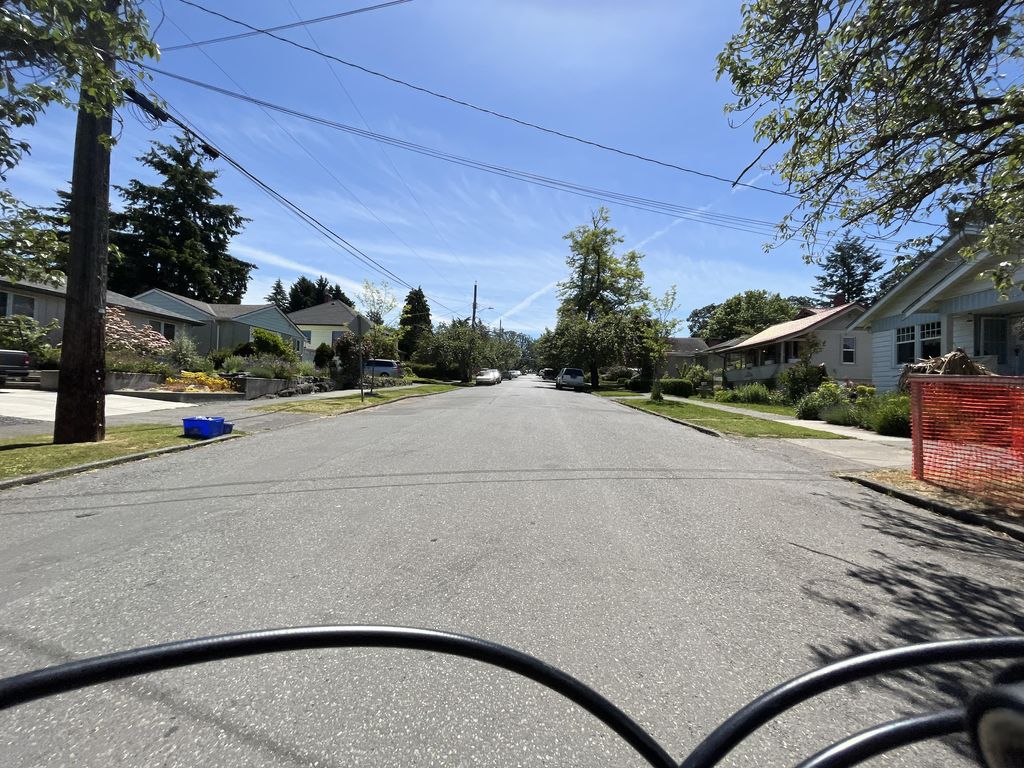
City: victoria